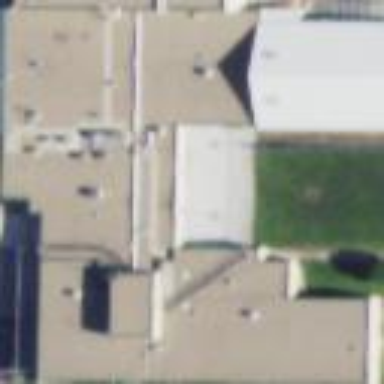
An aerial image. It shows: Building part with flat roof.